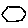
Label: hexagon